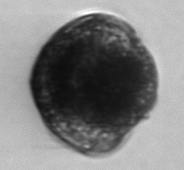
Label: Alexandrium_catenella